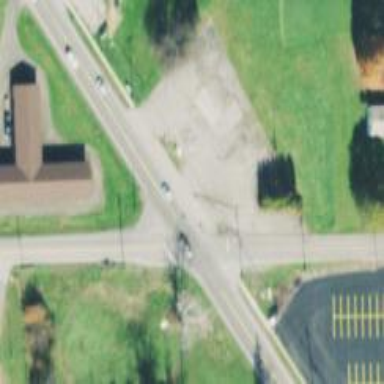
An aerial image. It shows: Unmarked crossing on footway.